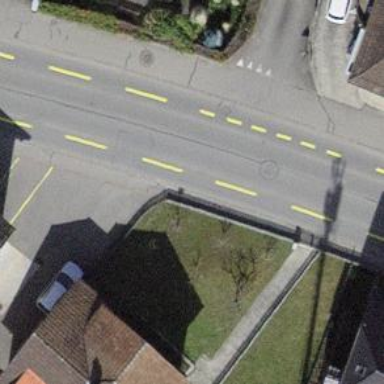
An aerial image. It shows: Secondary road with asphalt surface. The road has lane for cyclists on both sides and the sidewalk on the right also has asphalt surface.